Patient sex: M
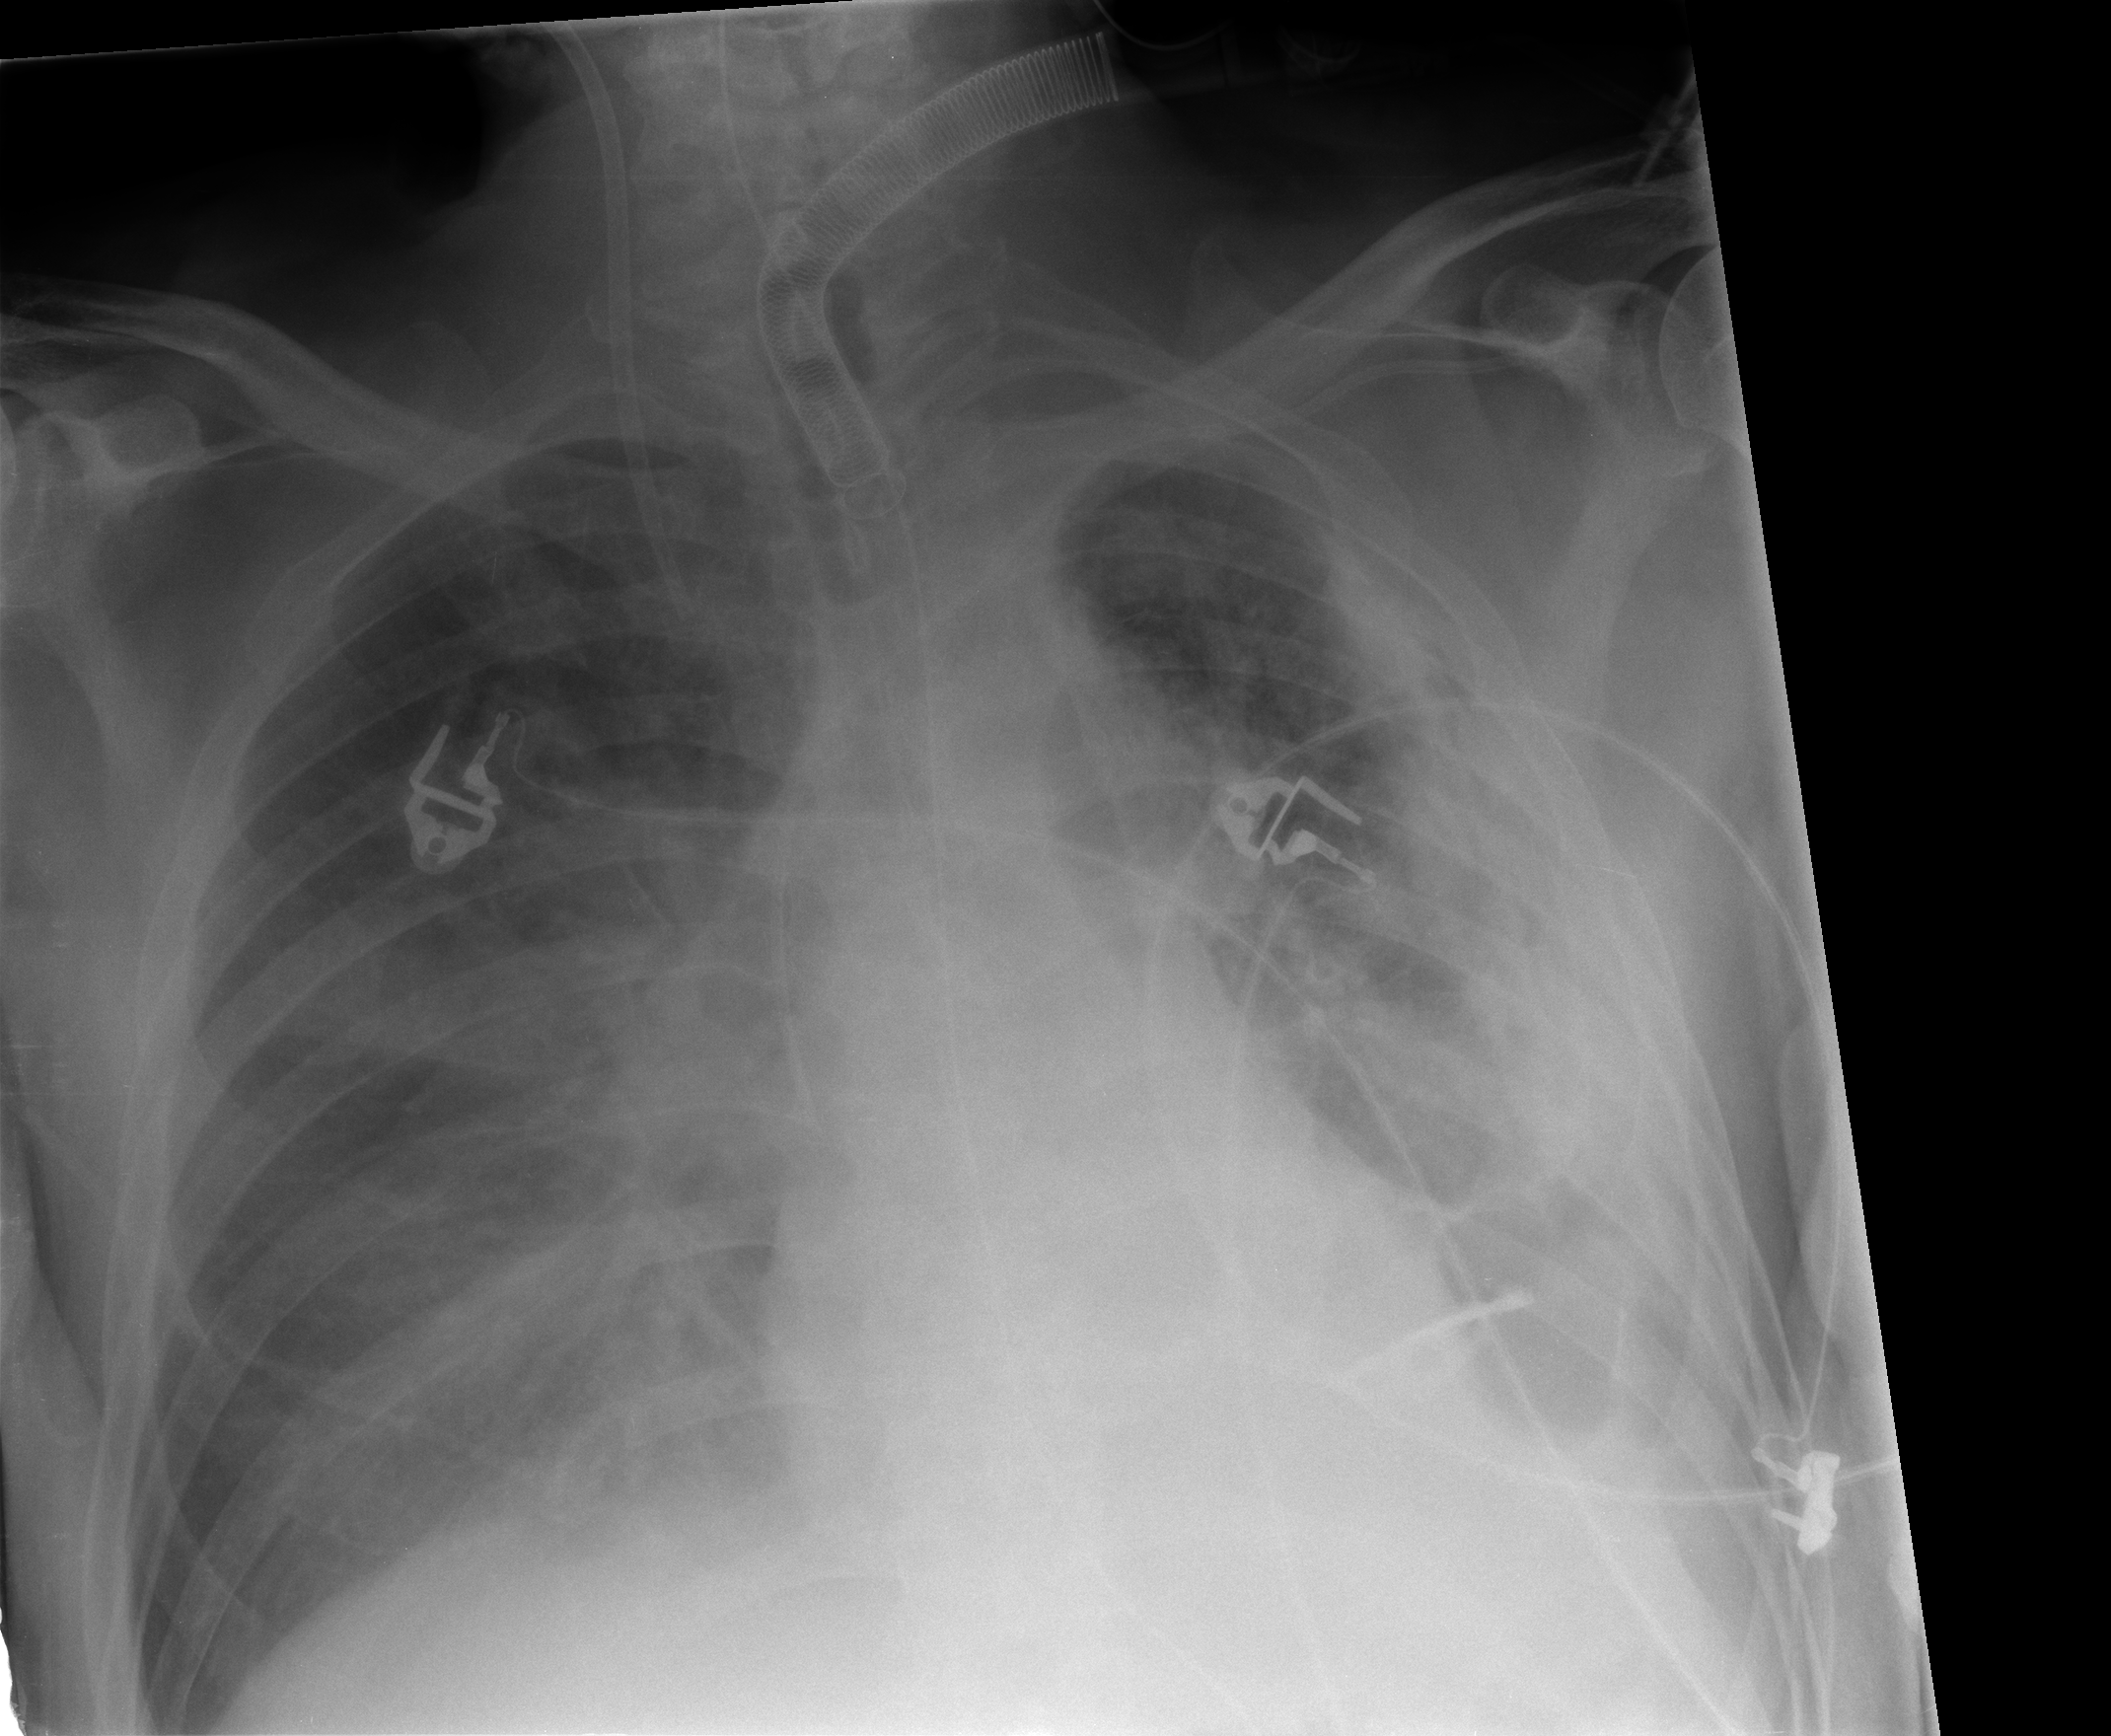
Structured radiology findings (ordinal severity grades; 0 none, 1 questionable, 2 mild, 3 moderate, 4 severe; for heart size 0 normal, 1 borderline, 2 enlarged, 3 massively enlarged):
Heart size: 0
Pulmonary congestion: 2
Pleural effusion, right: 1
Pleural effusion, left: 2
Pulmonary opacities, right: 1
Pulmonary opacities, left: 2
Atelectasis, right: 2
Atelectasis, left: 2